Question: I have RestKit 0.9.3 Version and XCode 4.2
Followed the instructions on RestKit for installing on XCode 4.x and i the error mentioned below.
I googled a lot, check many stack answers but none server my problem. I checked the linker flags, they are configured as per the tutorial.
> Command /Developer/Platforms/iPhoneSimulator.platform/Developer/usr/bin/clang failed with exit code 1
Error shown in the image:

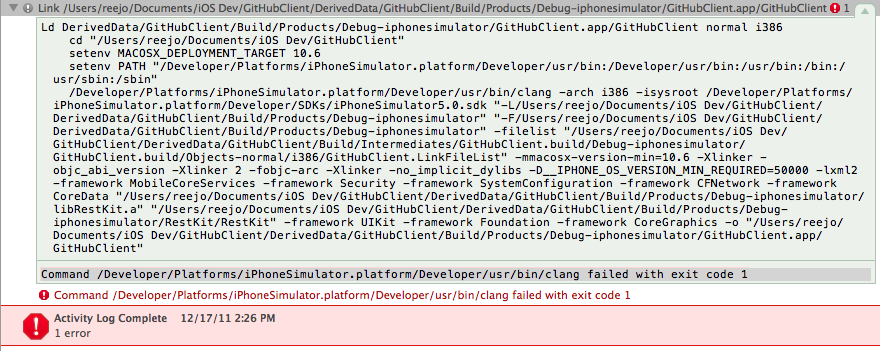
Answer: if you're building for the iPhone, just make sure you don't have the RestKit.framework added to your target; in the 'Link Binary With Libraries'. HTH